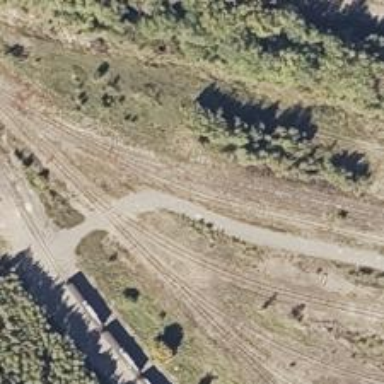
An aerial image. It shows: Disused railway yard.